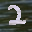
Label: 2